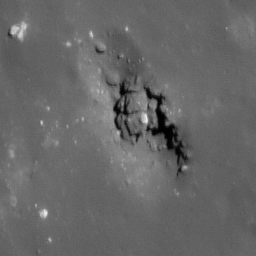
Pit: Jackson 1c
Host crater: Jackson
Host type: impact_melt
Lunar coordinates: latitude 22.421, longitude 196.291